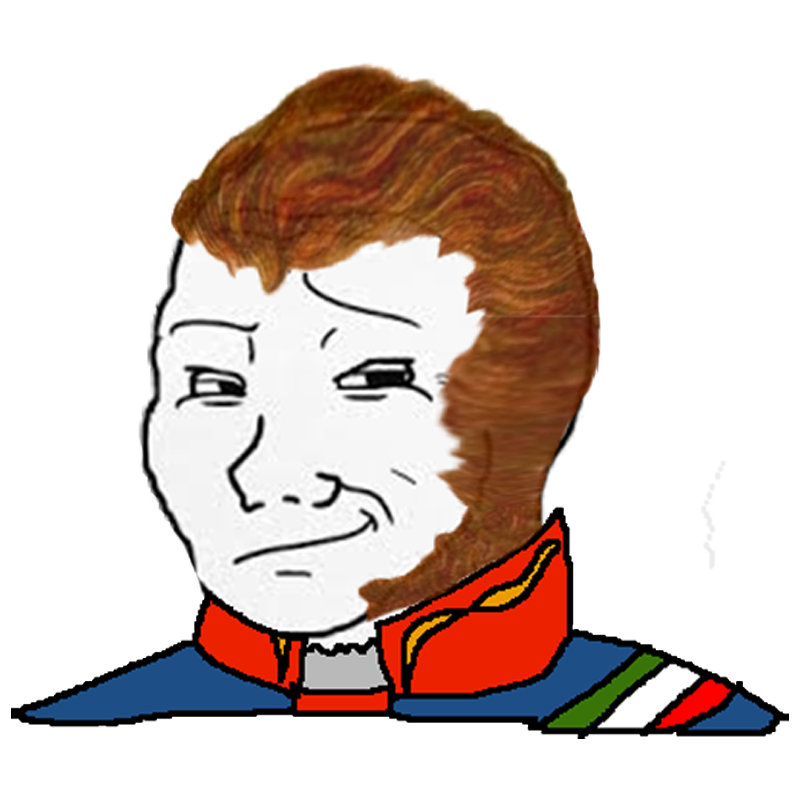
Label: 5_Smugjak